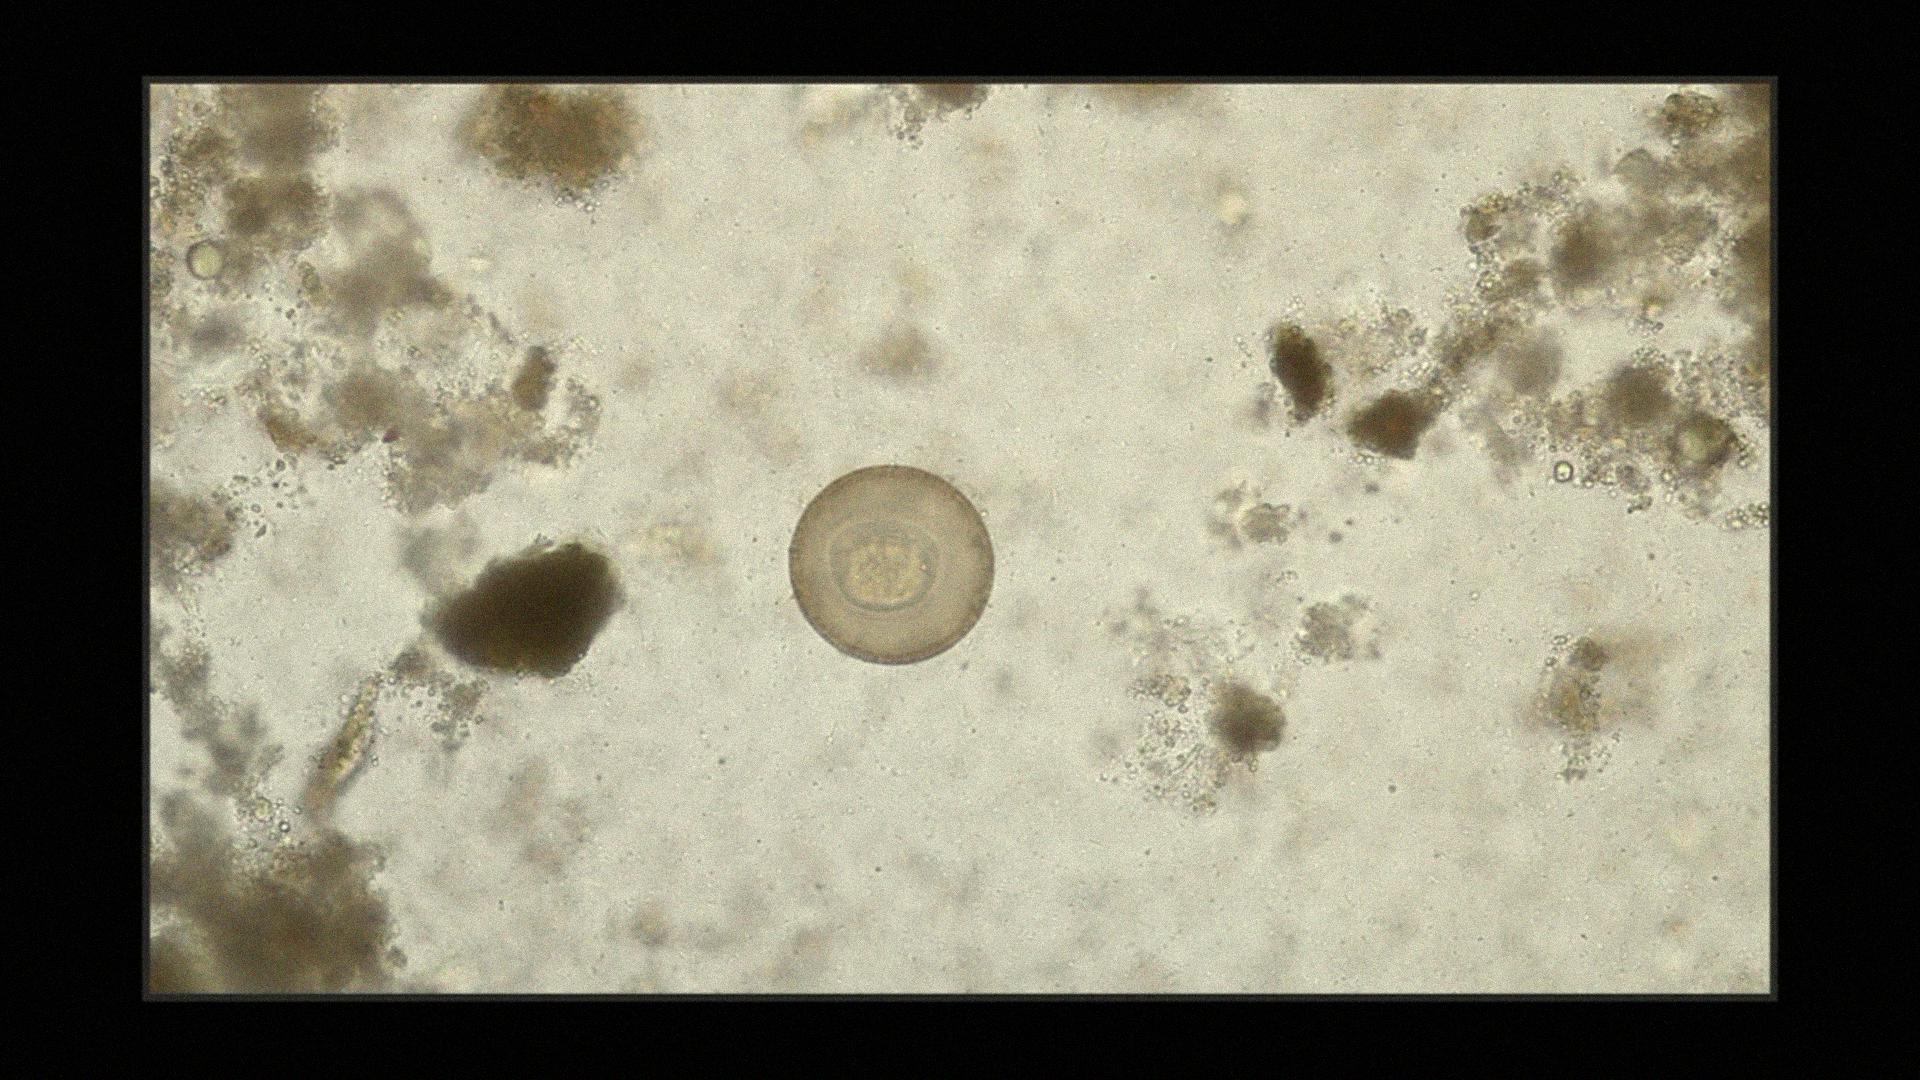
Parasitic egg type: Hymenolepis diminuta